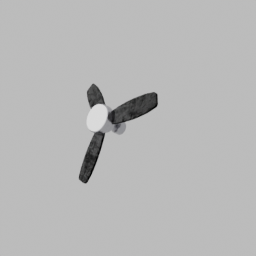
Label: appliances